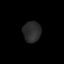
Tissue: prostate
Cell type: T cells
Senescence score: 0.3006
Nuclear area (px): 361
Mean DAPI intensity: 42.925